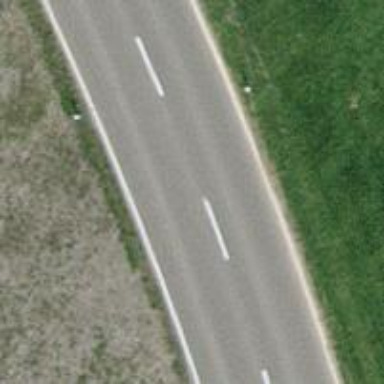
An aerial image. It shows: Secondary road with asphalt surface.